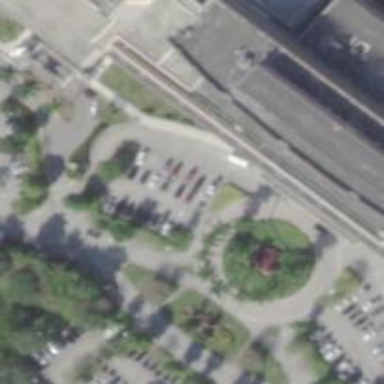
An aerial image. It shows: Driveway that serves as roundabout.